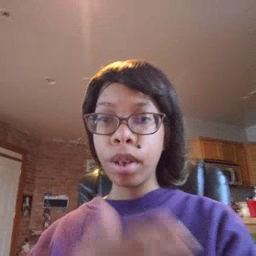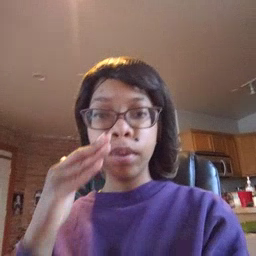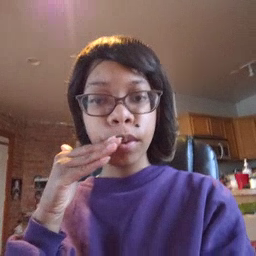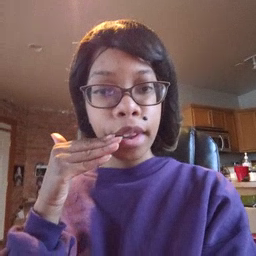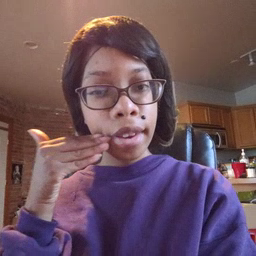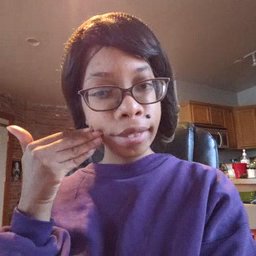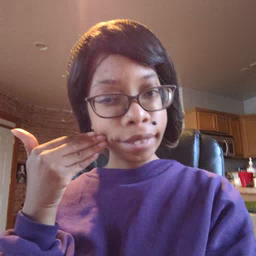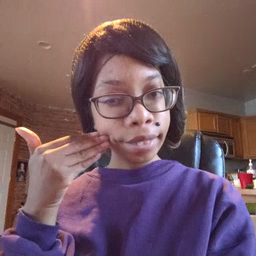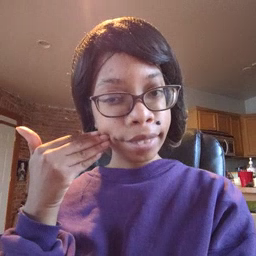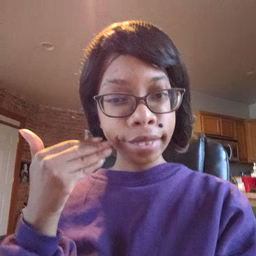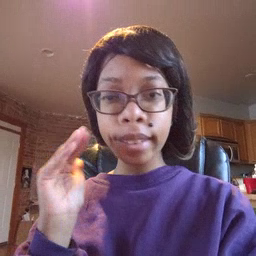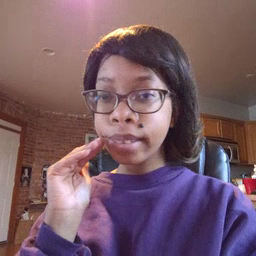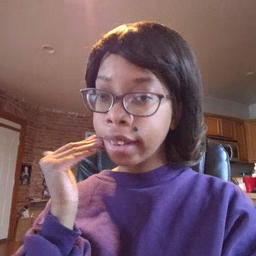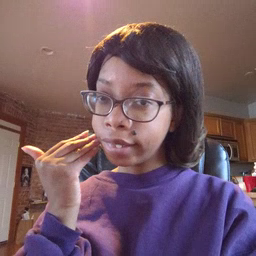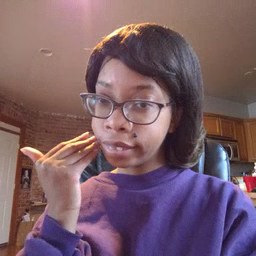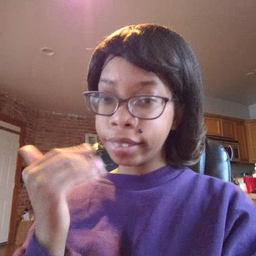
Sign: smile